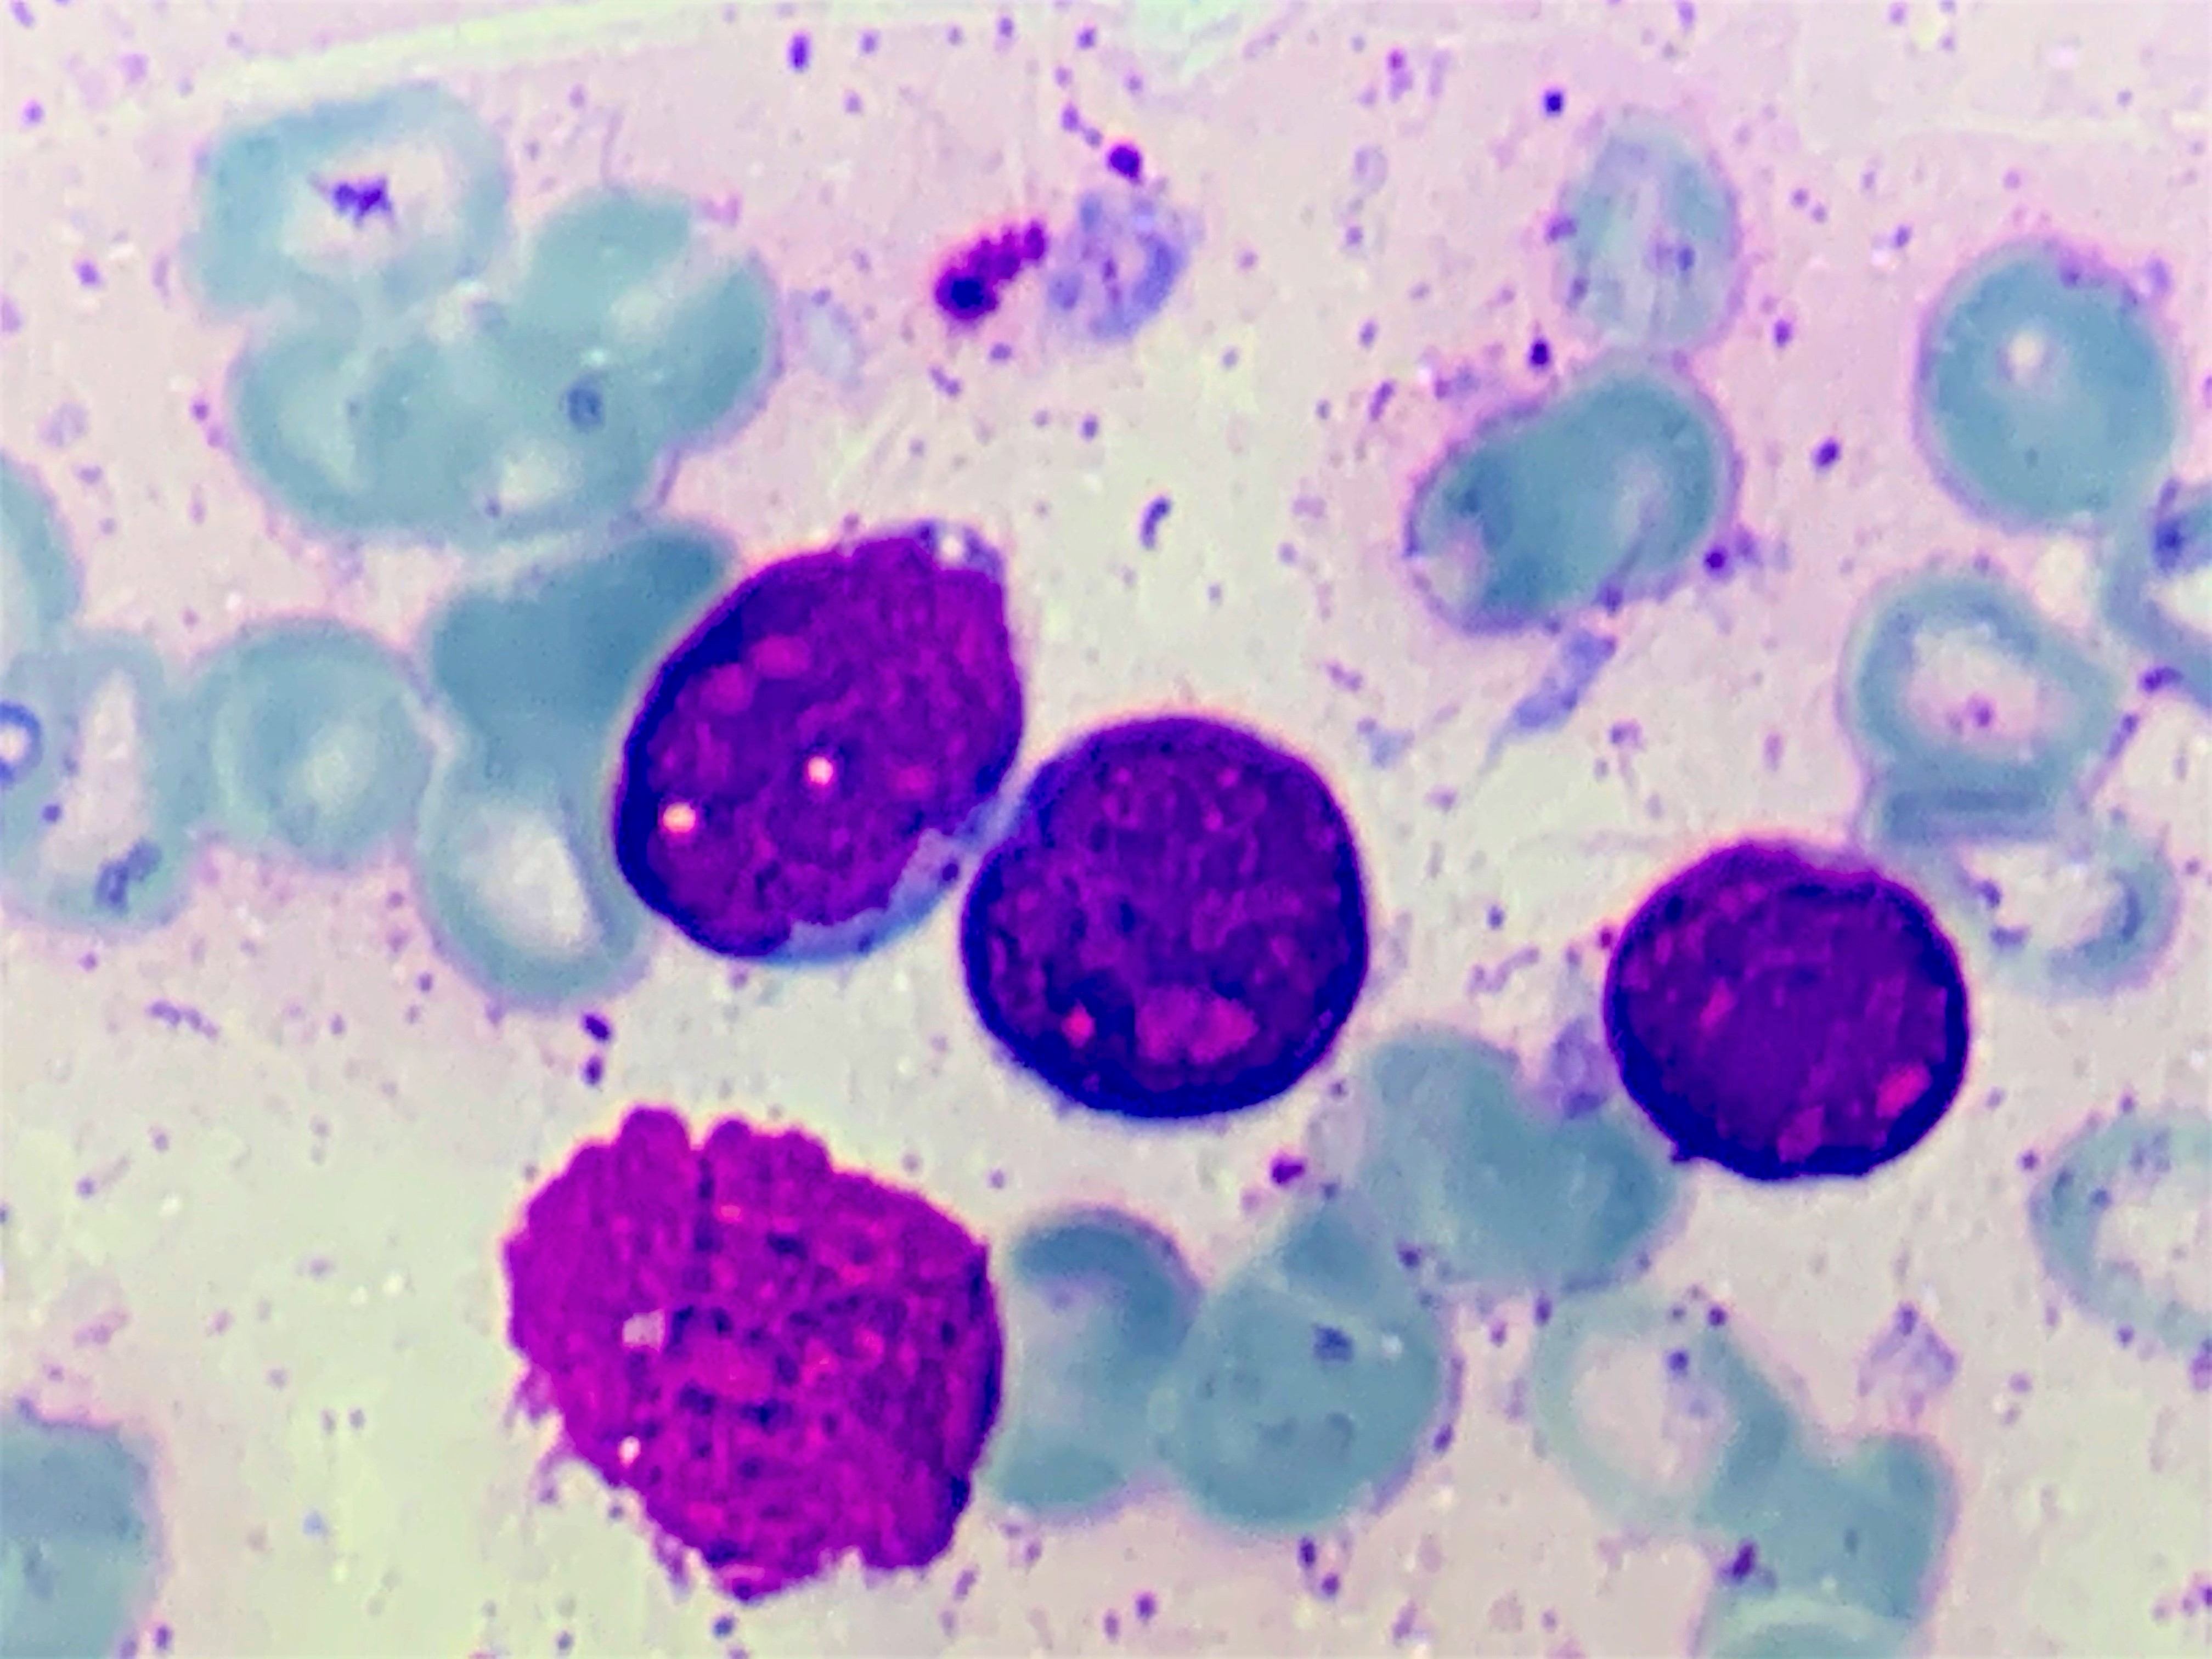
Cell type: BLAST CELLS